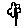
Label: flower